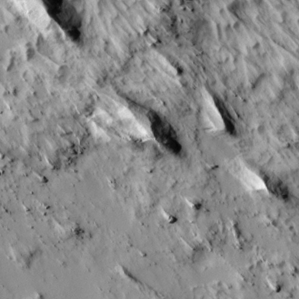
Label: non_frost